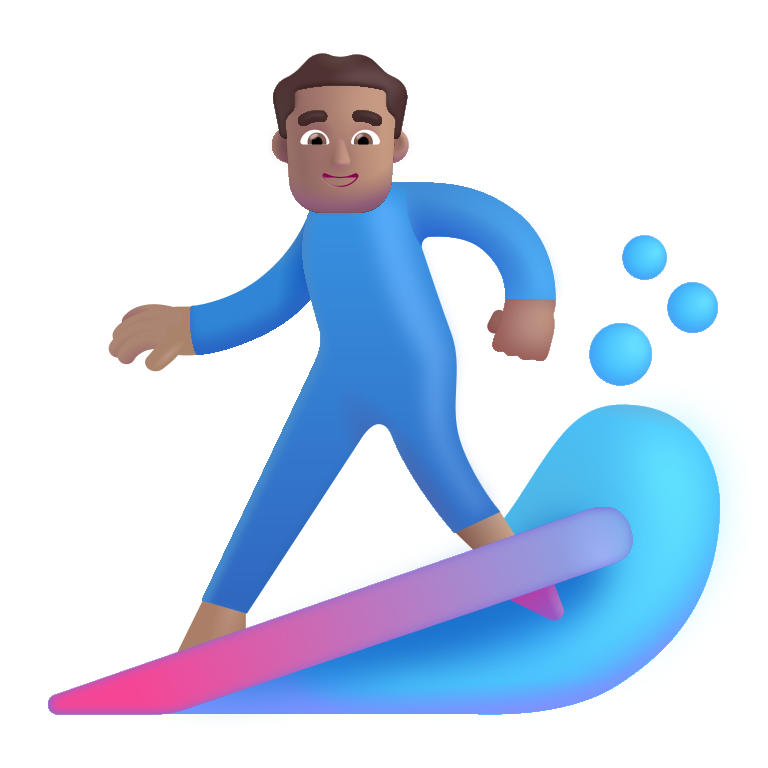
man surfing color